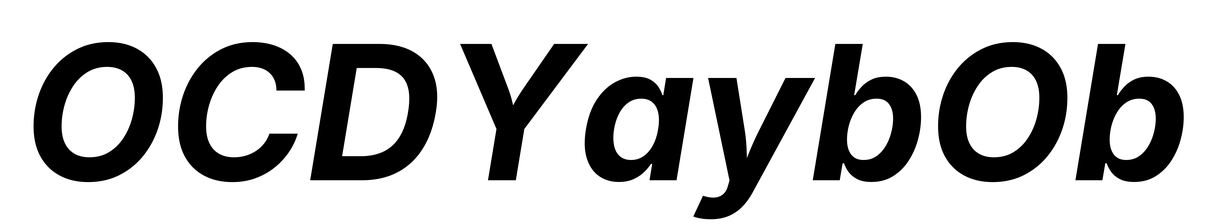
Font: Inter-Italic_Bold_Italic